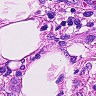
Metastatic tissue present: yes